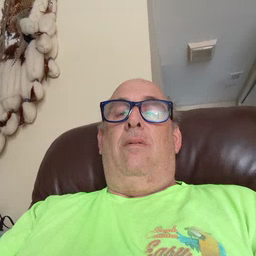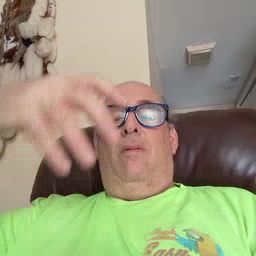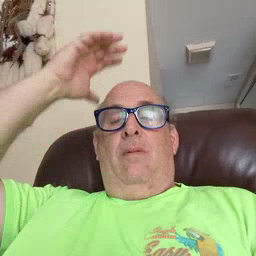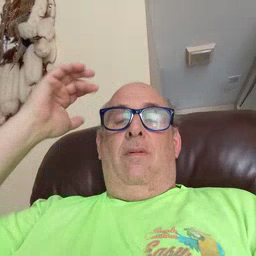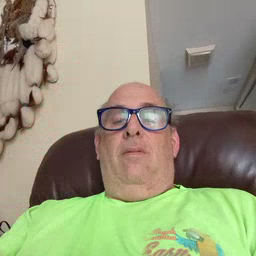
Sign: lion